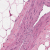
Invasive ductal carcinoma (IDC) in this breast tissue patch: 0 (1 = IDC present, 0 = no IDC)